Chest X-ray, PA view. Patient: 44 years old, sex M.
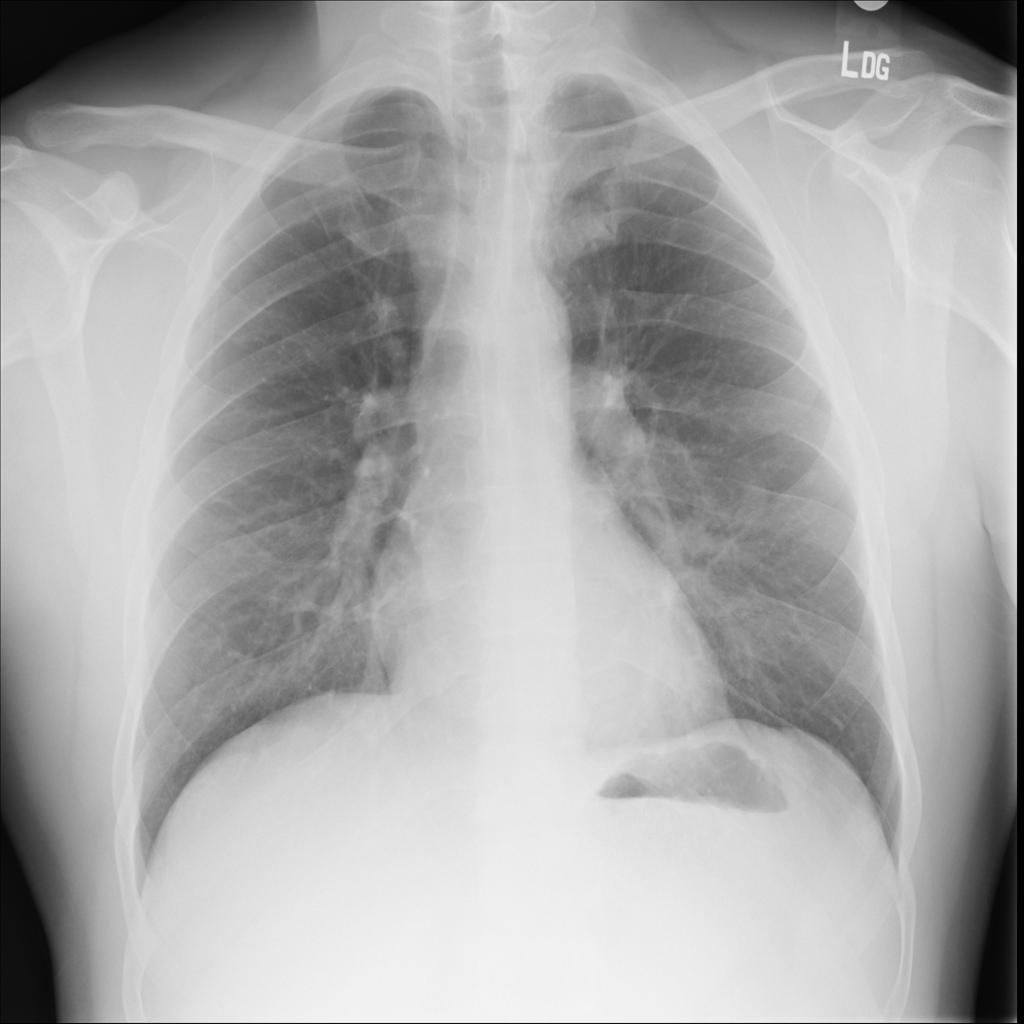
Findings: No Finding